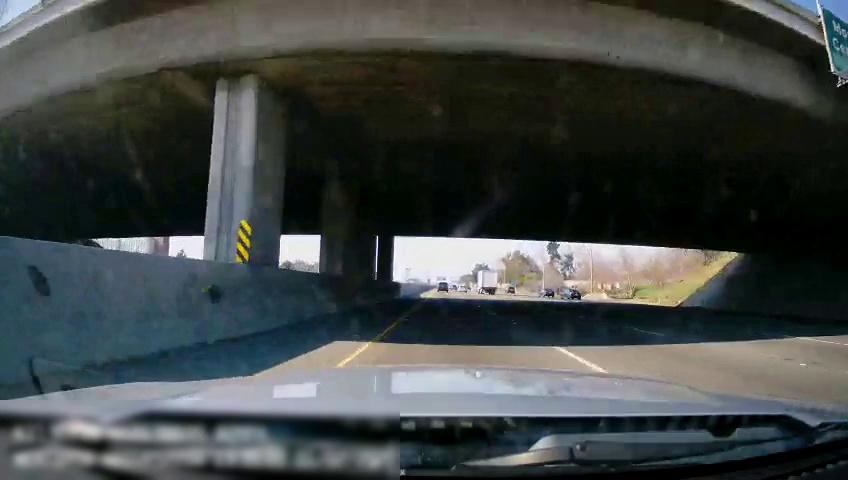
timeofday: Day
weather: Sunny
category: Drivable Space
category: Vehicles | SUV
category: Vehicles | Truck
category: Vehicles | Car
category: Vehicles | Car
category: Lanes | Current Lane
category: Lanes | Current Lane
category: Lanes | Alternate Lane
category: Lanes | Alternate Lane
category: Traffic | Signs
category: Traffic | Signs